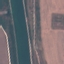
Land use / land cover: River